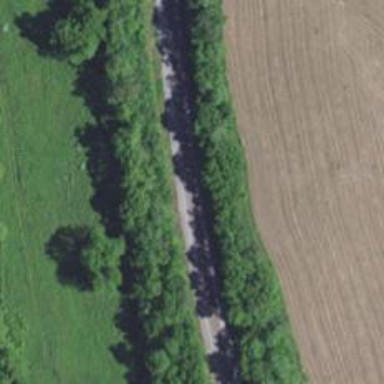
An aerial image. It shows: Railway track.